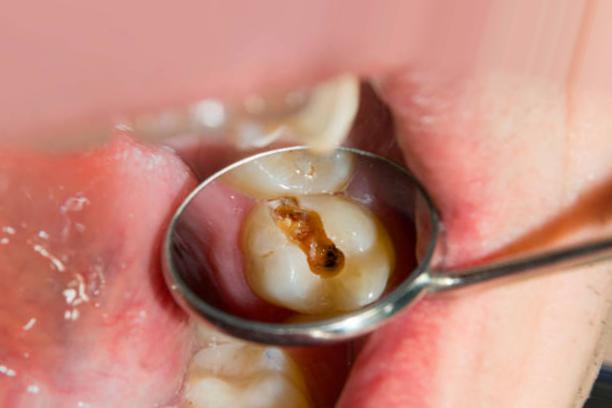
Condition: Caries